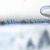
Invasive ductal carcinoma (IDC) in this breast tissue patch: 0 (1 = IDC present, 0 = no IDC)